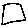
Label: square